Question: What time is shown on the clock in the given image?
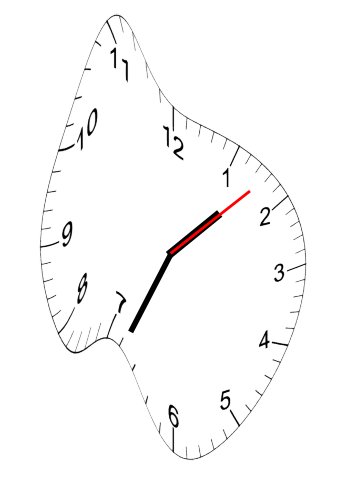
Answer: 01:34:08